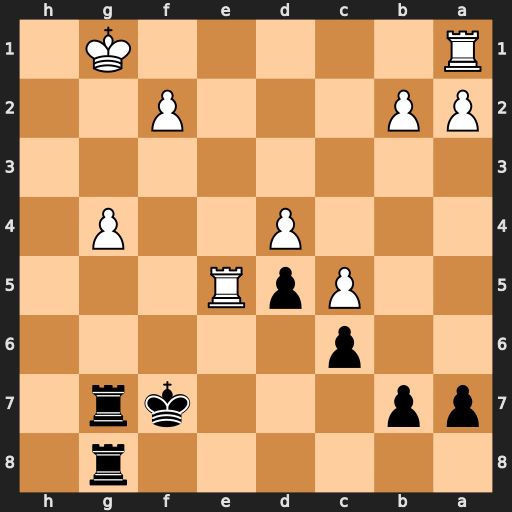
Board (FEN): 6r1/pp3kr1/2p5/2PpR3/3P2P1/8/PP3P2/R5K1
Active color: b
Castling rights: -
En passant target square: -
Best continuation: Rxg4+ Kf1 Rg1+ Ke2 Rxa1